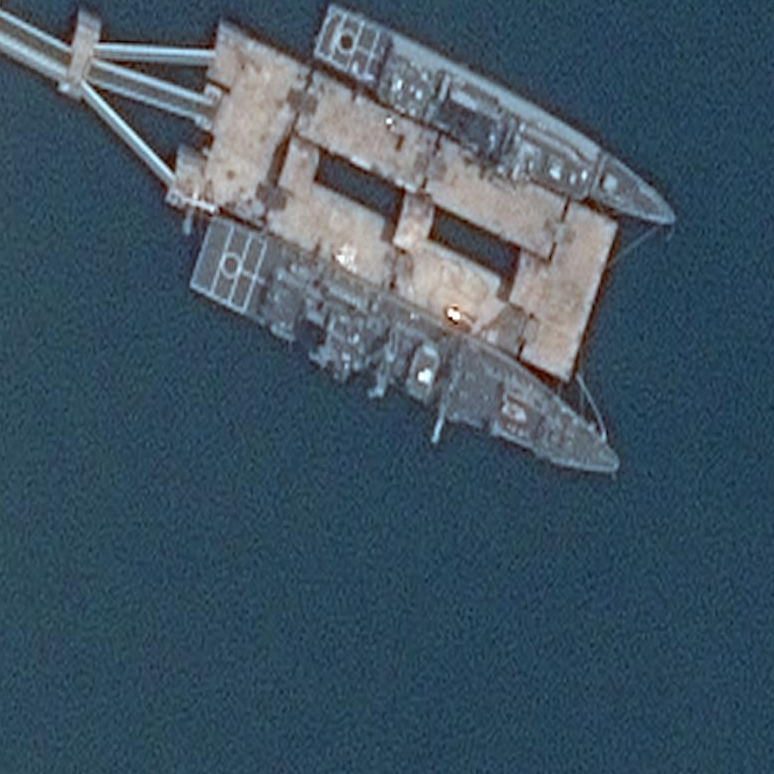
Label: destroyer